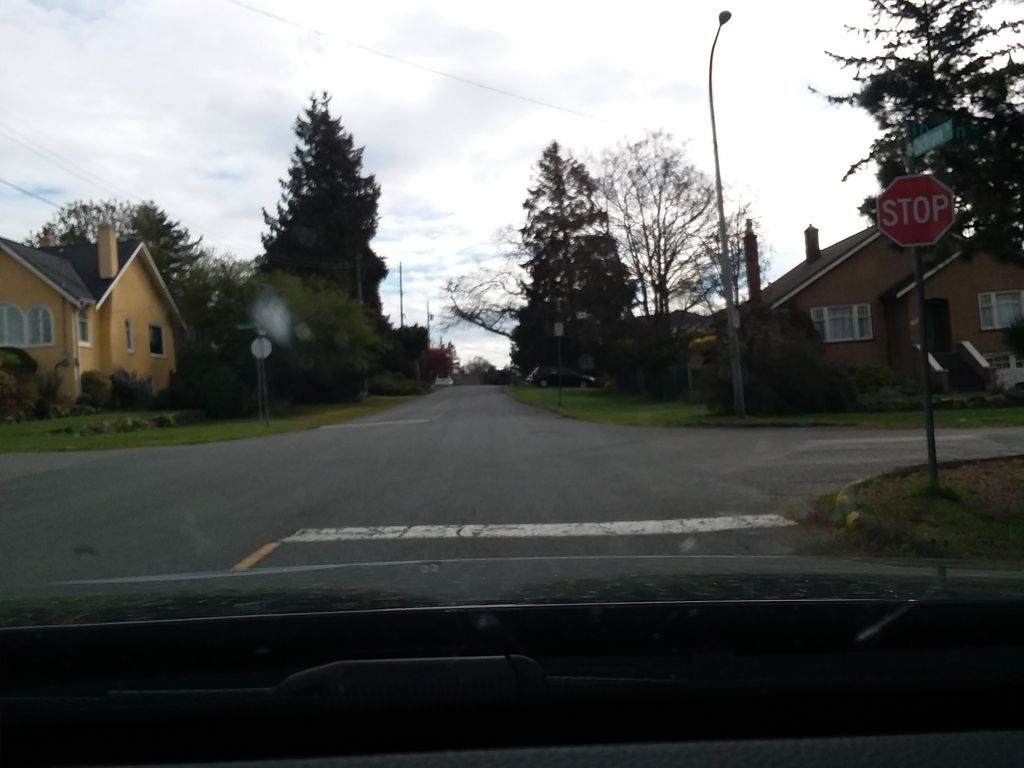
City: victoria